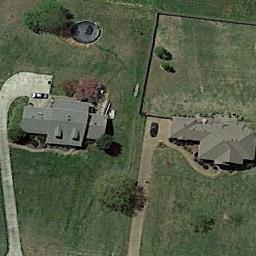
Label: residential